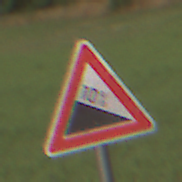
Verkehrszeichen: Gefaelle10
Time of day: SunriseSunset
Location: Outdoor (Nature)
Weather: PartlyCloudy
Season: NotSpecified
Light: Natural